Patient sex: M
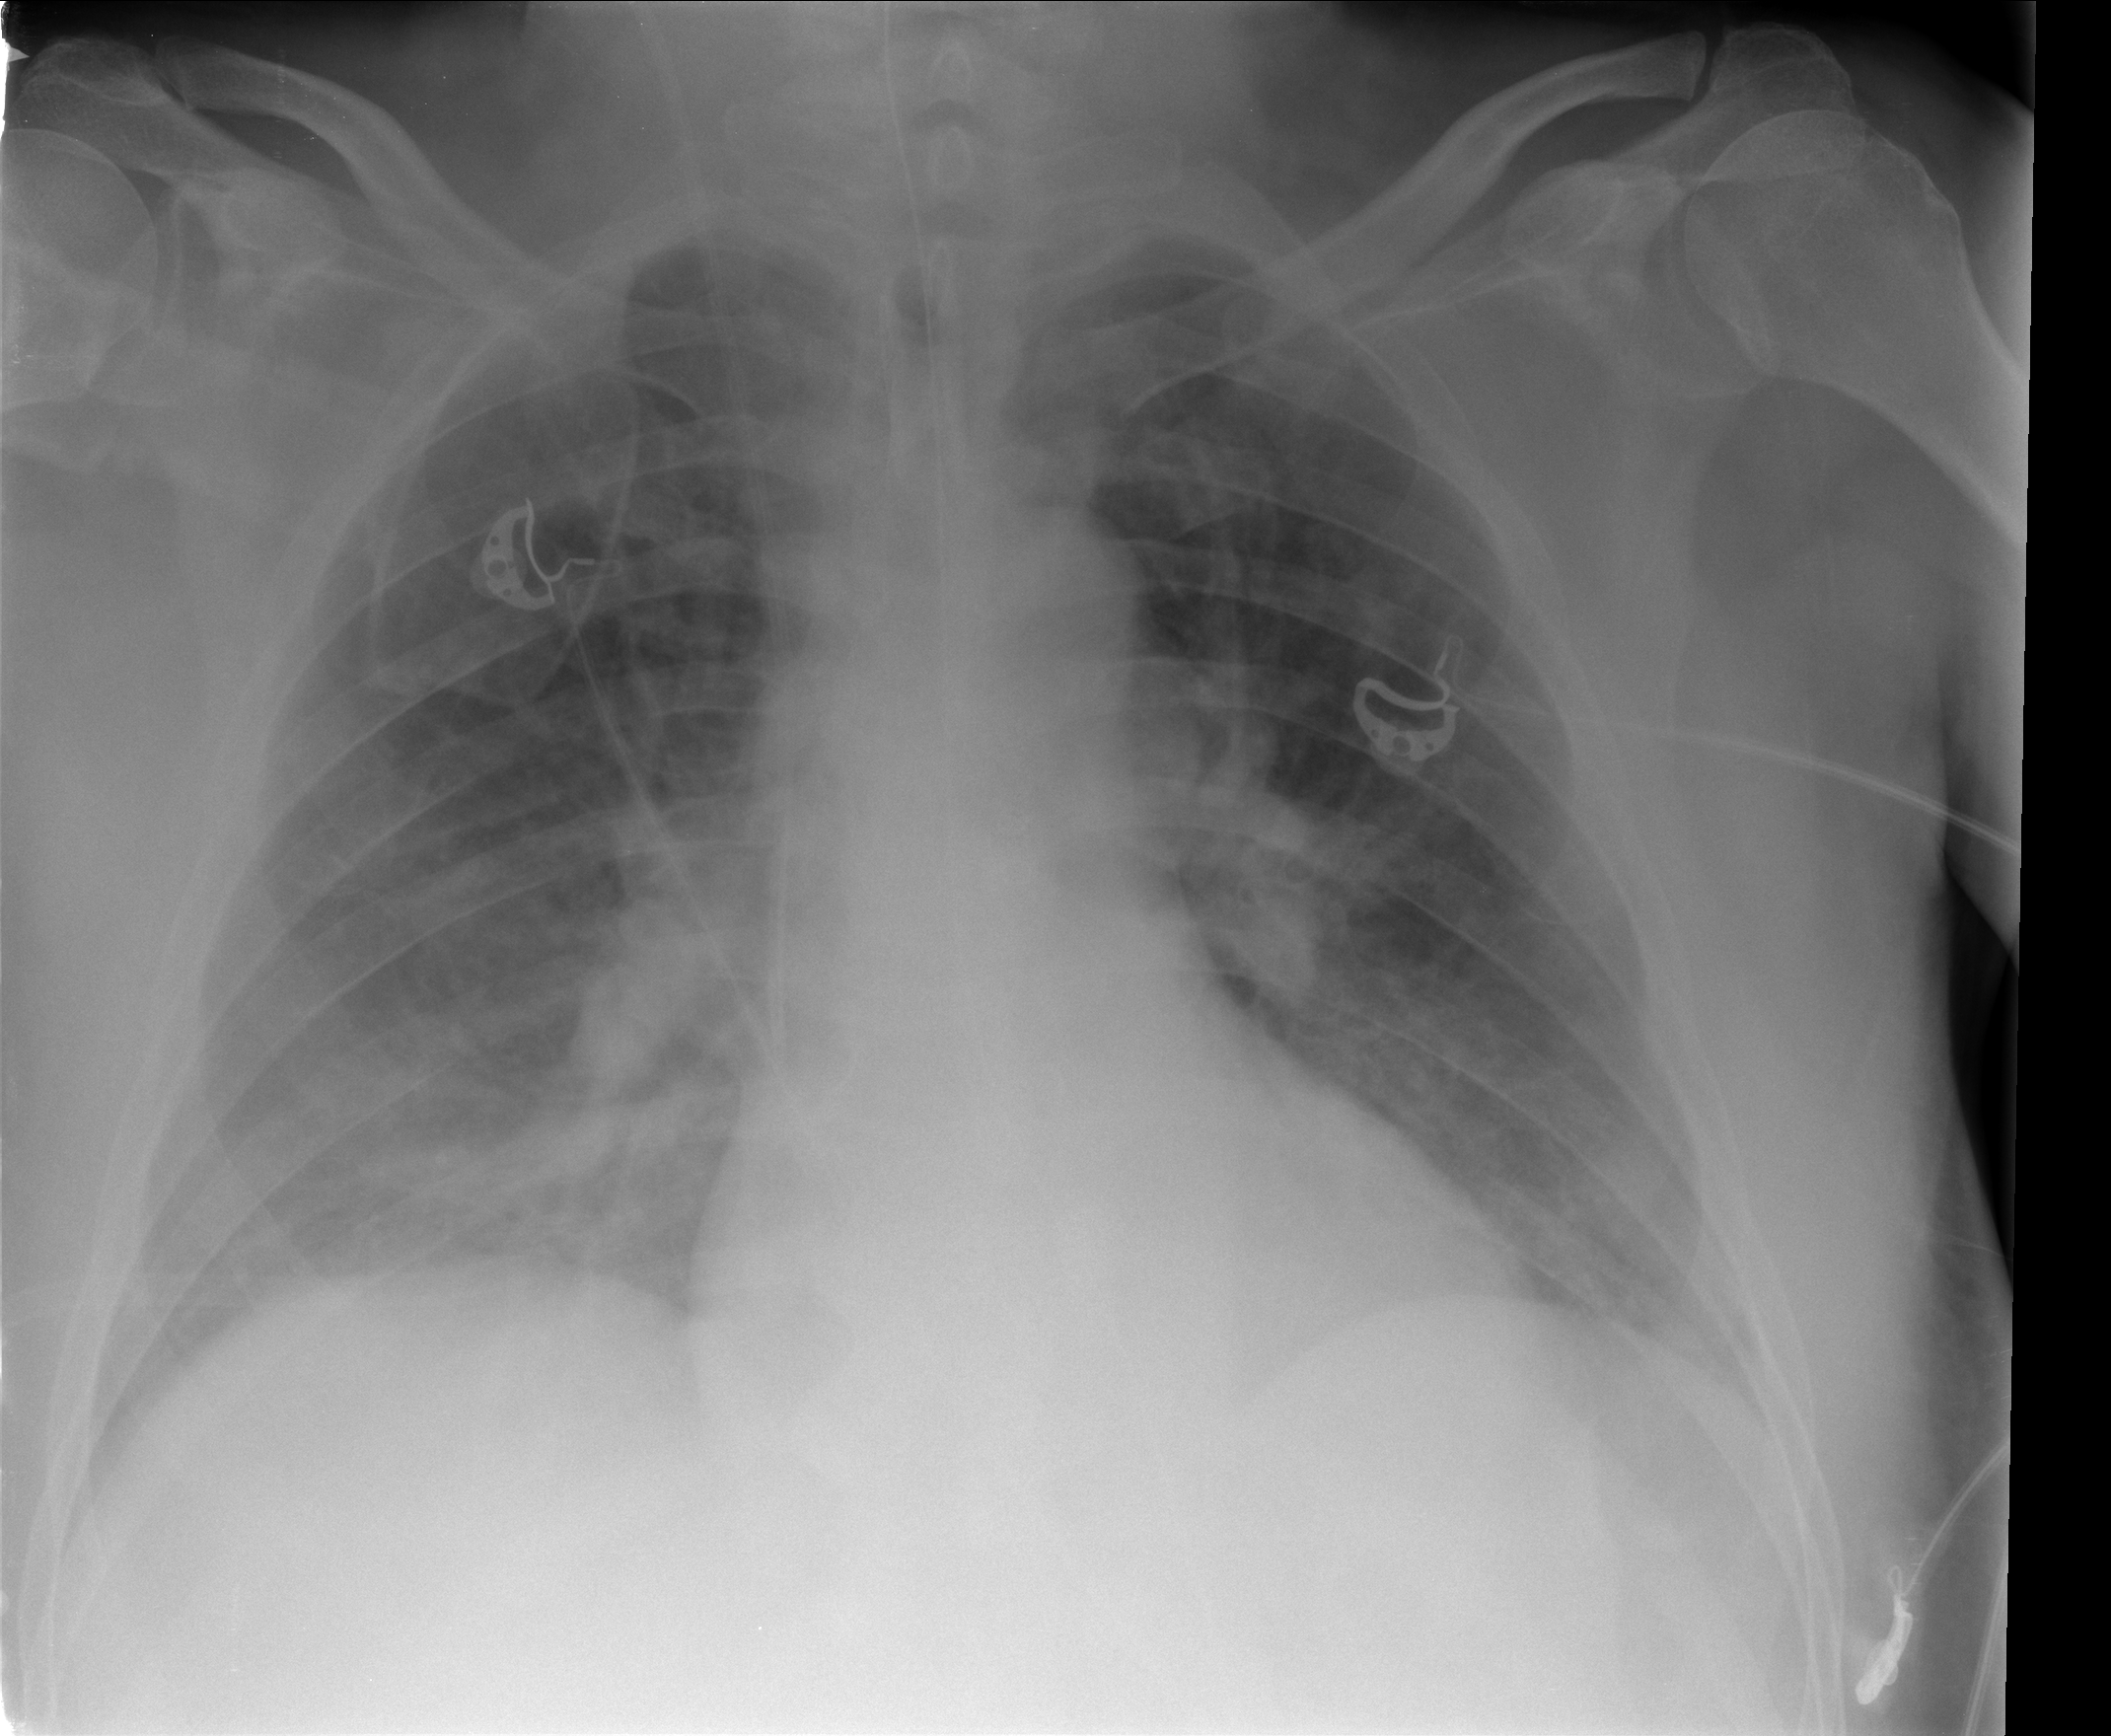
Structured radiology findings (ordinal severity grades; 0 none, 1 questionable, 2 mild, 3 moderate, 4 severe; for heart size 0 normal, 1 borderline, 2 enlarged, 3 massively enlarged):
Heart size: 0
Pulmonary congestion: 2
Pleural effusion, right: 2
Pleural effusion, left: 2
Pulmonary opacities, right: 1
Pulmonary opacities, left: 1
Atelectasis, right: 2
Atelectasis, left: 2